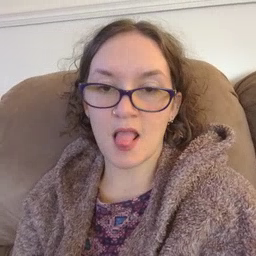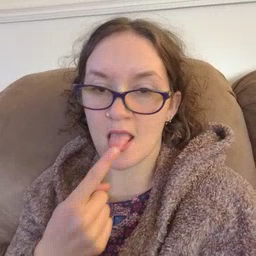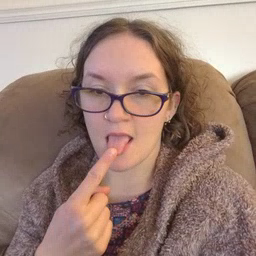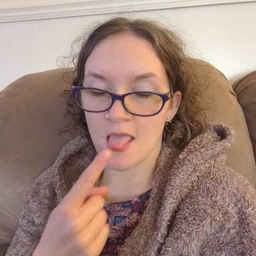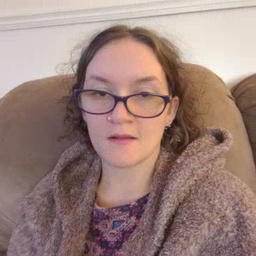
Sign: tongue